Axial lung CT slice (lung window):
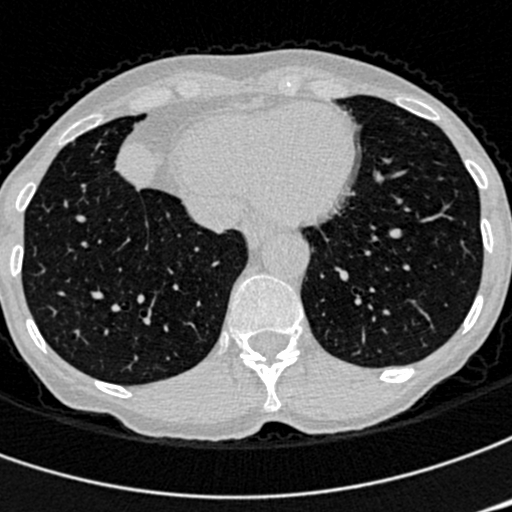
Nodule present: no